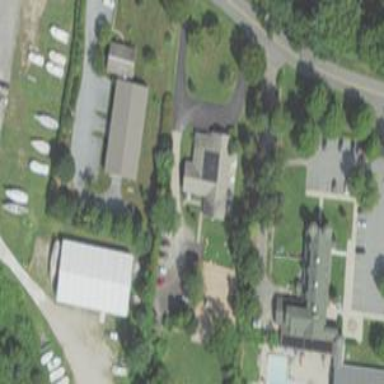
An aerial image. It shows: School.